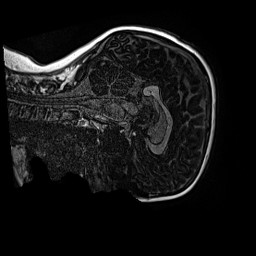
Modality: MP2RAGE
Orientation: sagittal
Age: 12
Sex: male
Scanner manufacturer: siemens
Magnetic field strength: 3 T
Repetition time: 4 s
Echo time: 0.00299 s